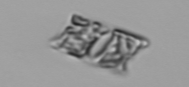
Label: Eucampia